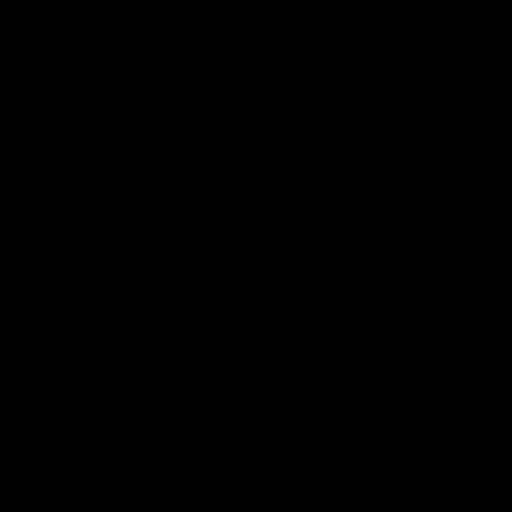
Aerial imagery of cape in Maryland named Cherry Tree Point containing open water, herbaceous wetlands, deciduous forest, and woody wetlands